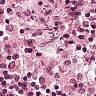
Metastatic tissue present: no